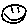
Label: smiley face